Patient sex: M
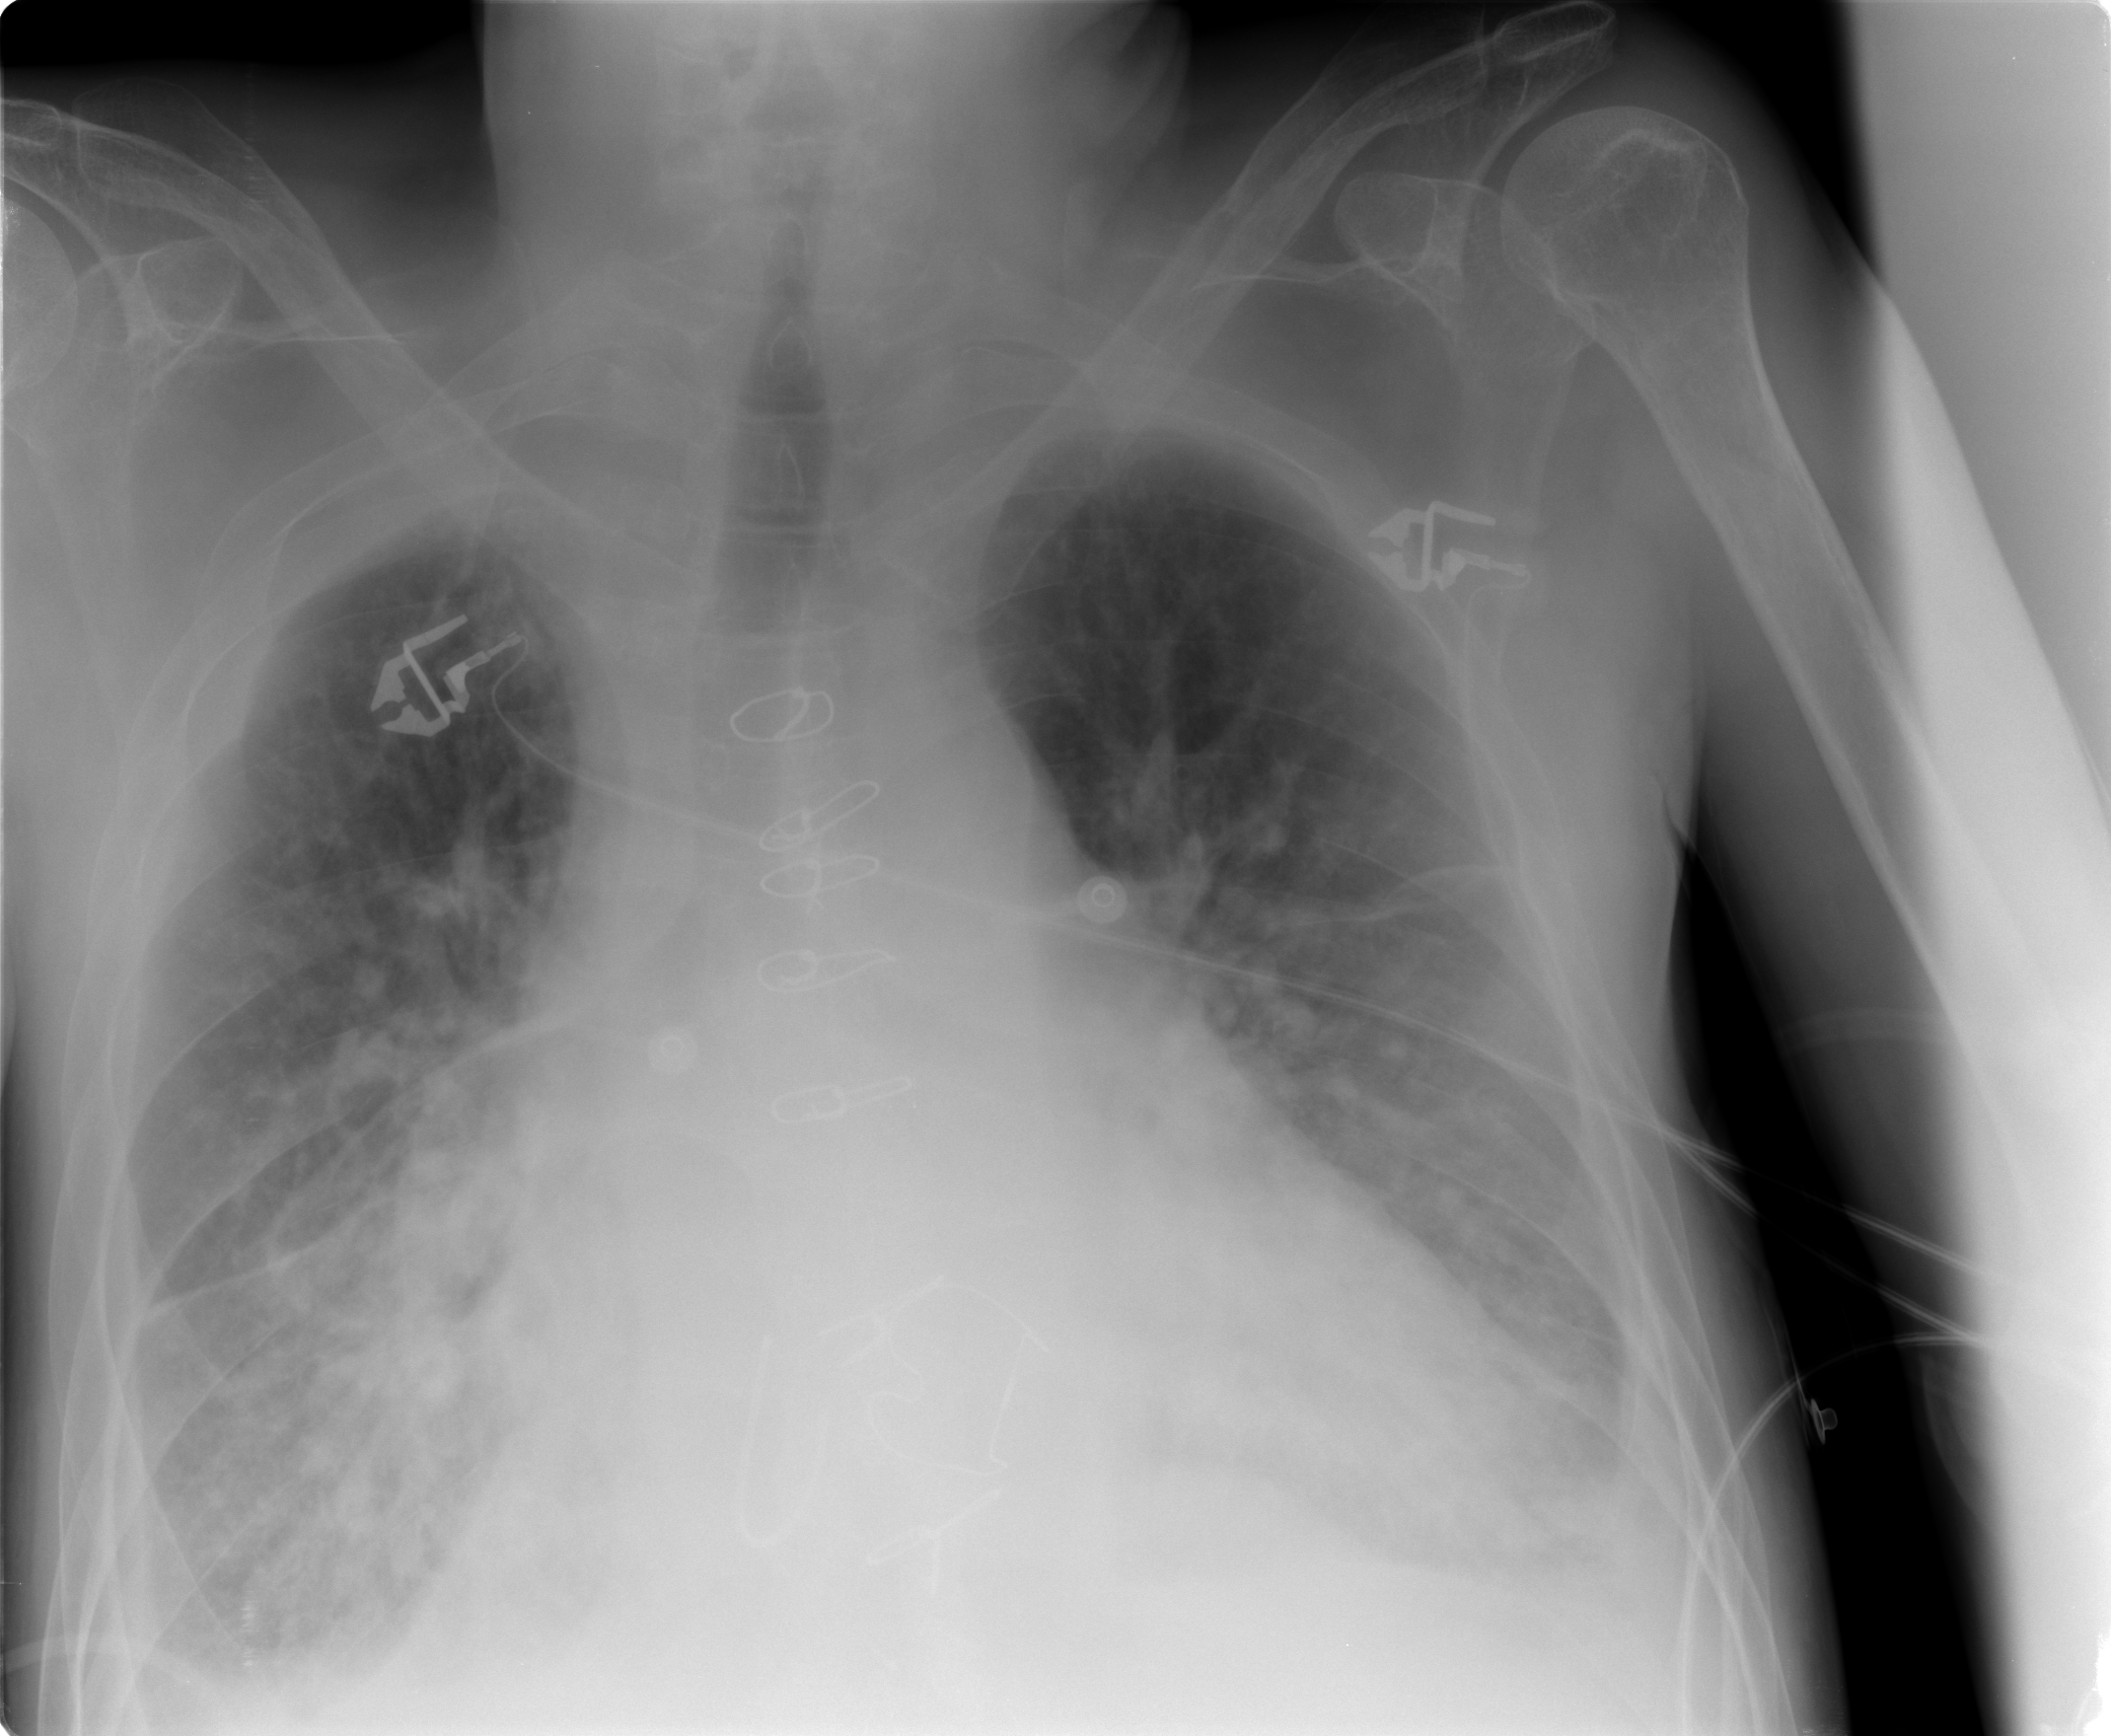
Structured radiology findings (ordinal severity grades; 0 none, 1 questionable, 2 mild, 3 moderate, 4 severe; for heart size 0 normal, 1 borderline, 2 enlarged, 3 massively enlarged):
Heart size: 3
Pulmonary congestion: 3
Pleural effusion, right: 2
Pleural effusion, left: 2
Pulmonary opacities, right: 2
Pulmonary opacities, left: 2
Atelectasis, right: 2
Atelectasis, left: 2